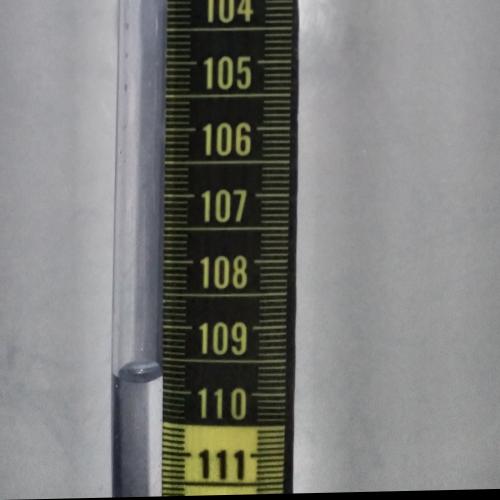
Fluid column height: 109.8 cm